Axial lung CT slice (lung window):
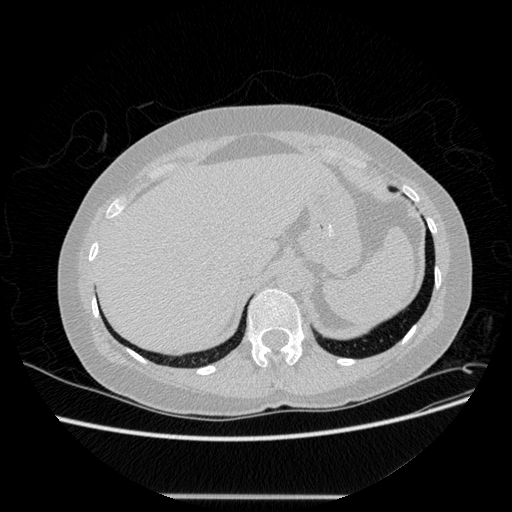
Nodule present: no